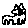
Label: cat